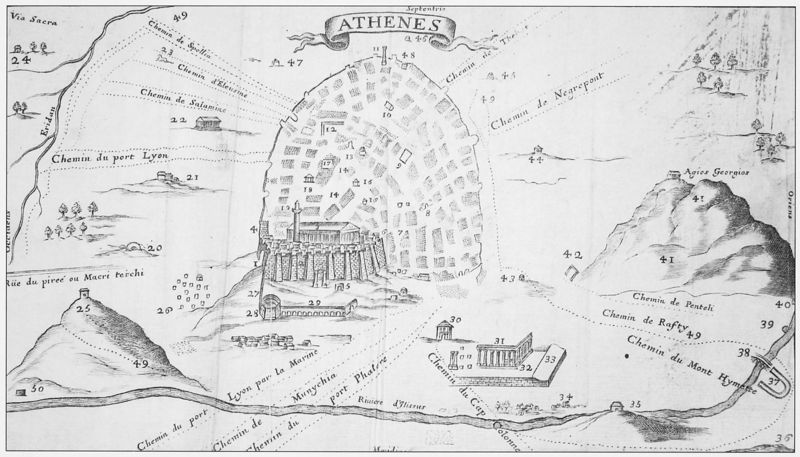
Titel: Perspektivplan von Athen
Künstler: Jacob Spon
Schlagwörter: berg, felsen, bäume, fluss, stadt, schwarz, skizze, straße, säule, zeichnung, weg, architektur, hügel, wege, wald, schrift, berge, fels, mauer, französisch, zahlen, burg, draufsicht, pantheon, karte, griechenland, plan, tempel, landkarte, athen, akropolis, parthenon, tempelberg, lageplan, bezeichnungen, stadtplan, schwarz-weiß, bleistift, chemin, hymenos, stadt5